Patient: sex F, age 35
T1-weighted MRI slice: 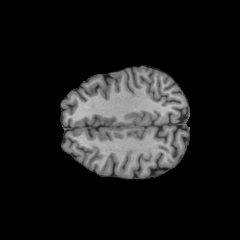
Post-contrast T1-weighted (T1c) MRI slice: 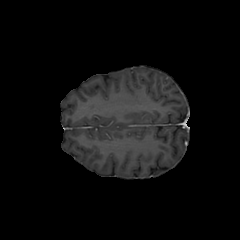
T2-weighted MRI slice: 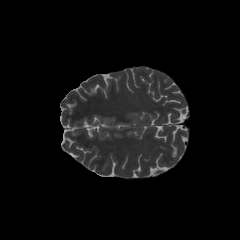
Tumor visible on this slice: no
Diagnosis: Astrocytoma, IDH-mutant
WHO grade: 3